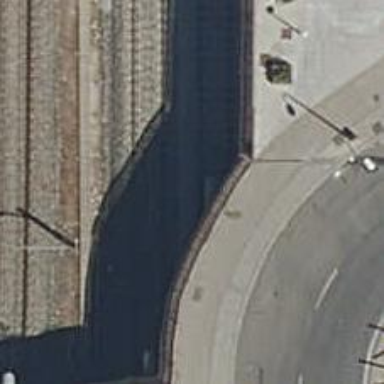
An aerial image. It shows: Railway tunnel with overhead electrified contact lines.